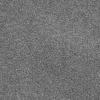
Atmospheric dust classification: dusty